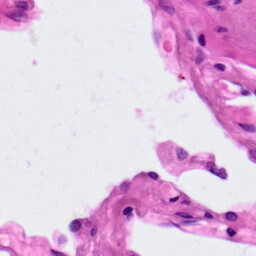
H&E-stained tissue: Lung